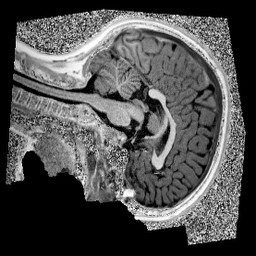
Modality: UNIT1
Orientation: sagittal
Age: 11
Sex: male
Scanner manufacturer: siemens
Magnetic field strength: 3 T
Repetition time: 4 s
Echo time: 0.00299 s